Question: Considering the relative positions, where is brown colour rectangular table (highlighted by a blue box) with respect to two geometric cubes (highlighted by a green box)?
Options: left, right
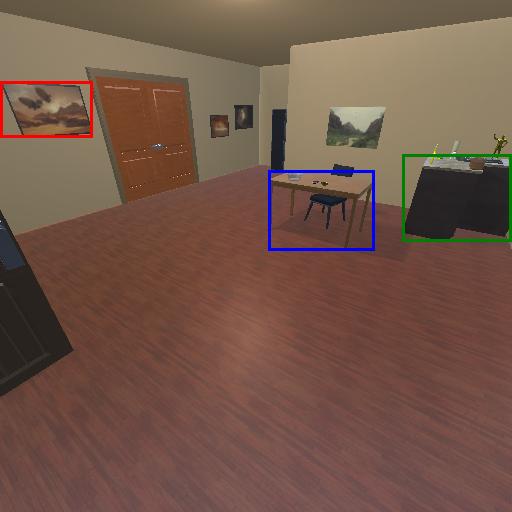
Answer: left